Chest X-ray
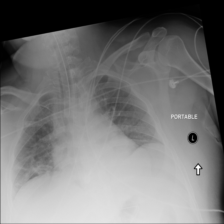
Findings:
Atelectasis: positive
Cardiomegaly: negative
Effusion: negative
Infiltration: negative
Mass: negative
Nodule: negative
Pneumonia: negative
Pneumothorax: negative
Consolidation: negative
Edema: negative
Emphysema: negative
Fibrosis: negative
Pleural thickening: negative
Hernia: negative